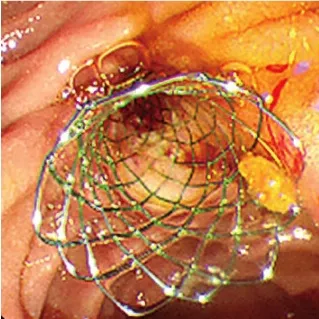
(C, D) Biliary stricture (arrowhead) and metal bile duct stent implantation.
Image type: medical_photograph (other_medical_photograph)